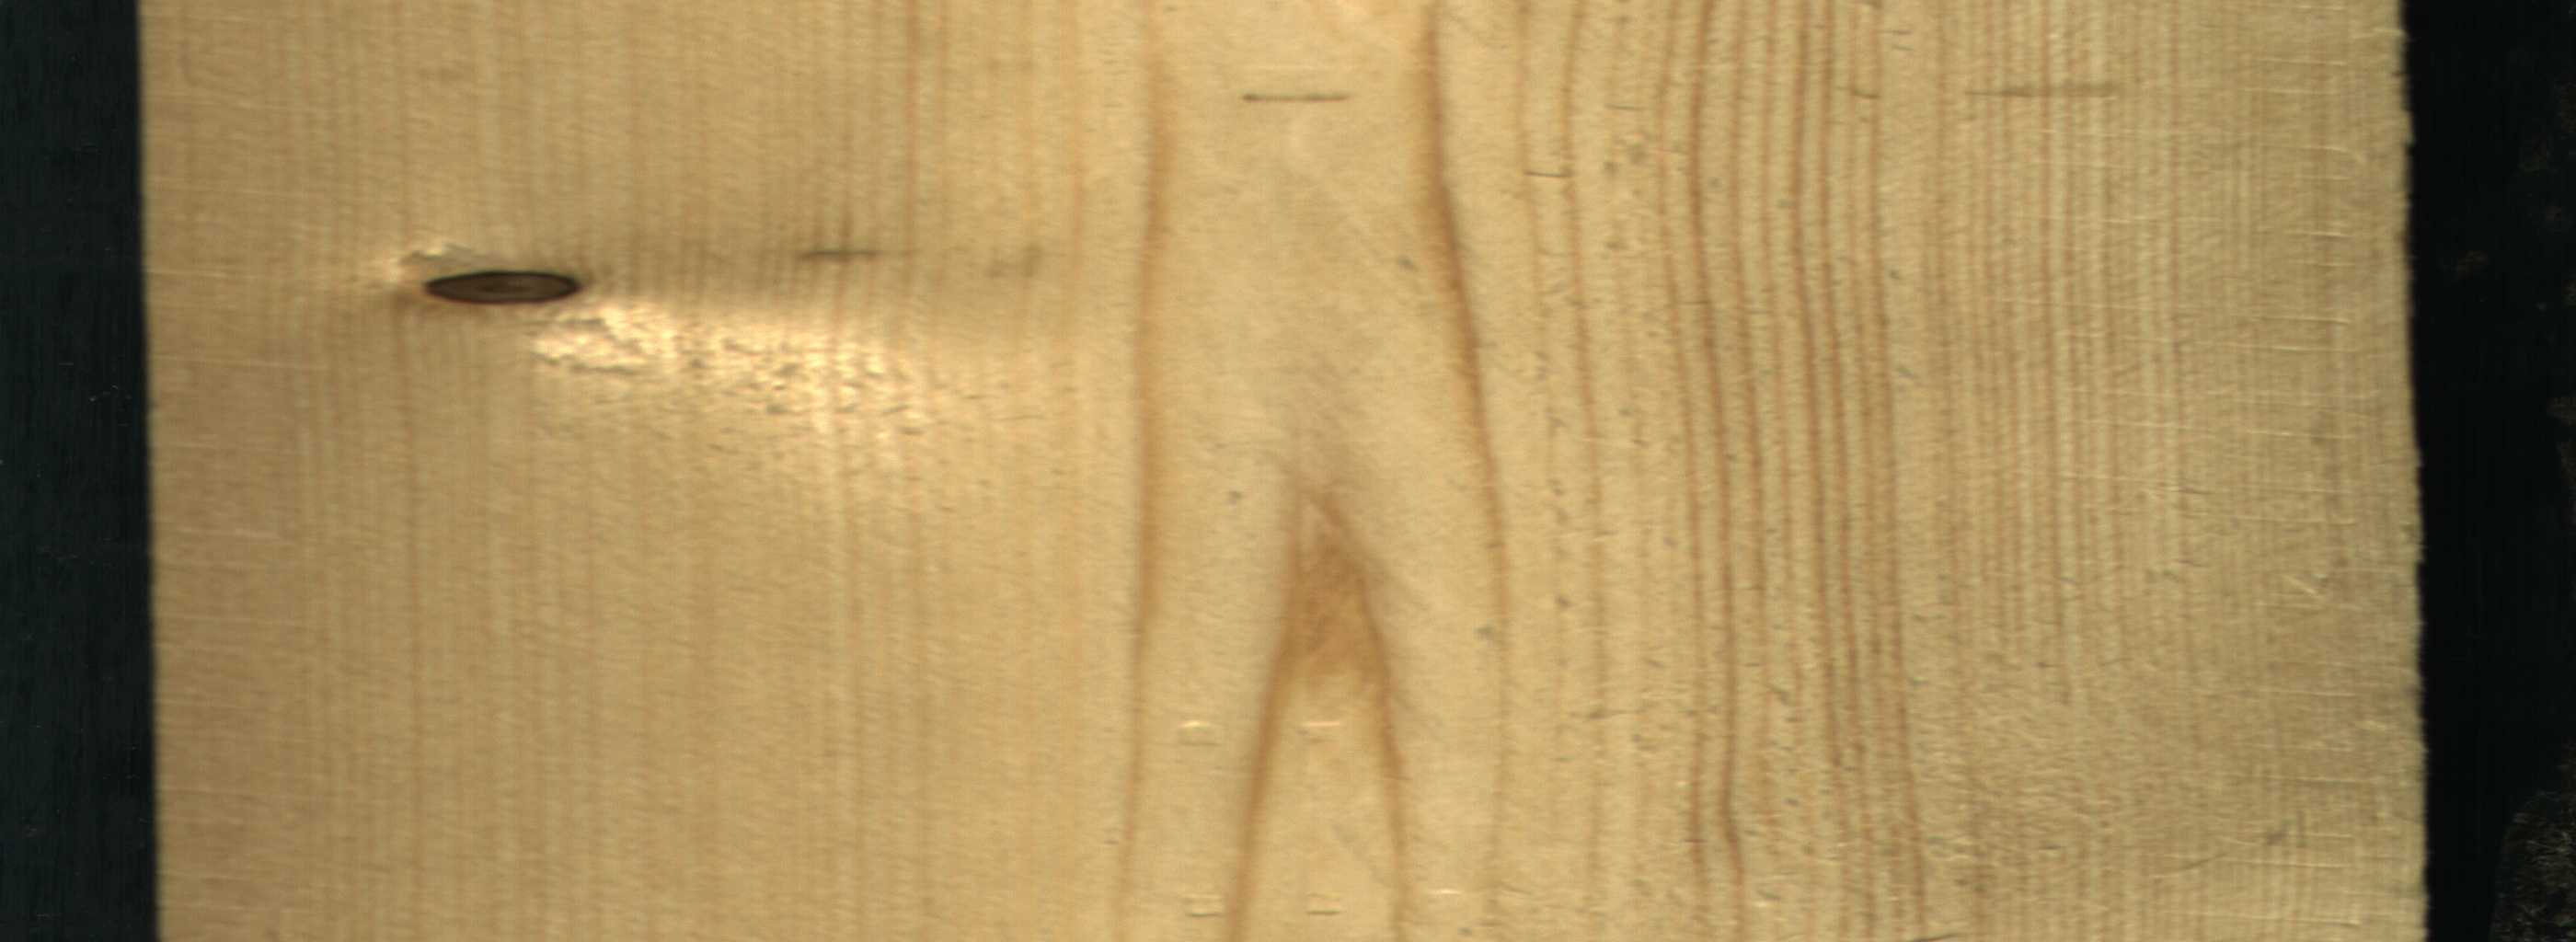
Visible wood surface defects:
Dead_Knot